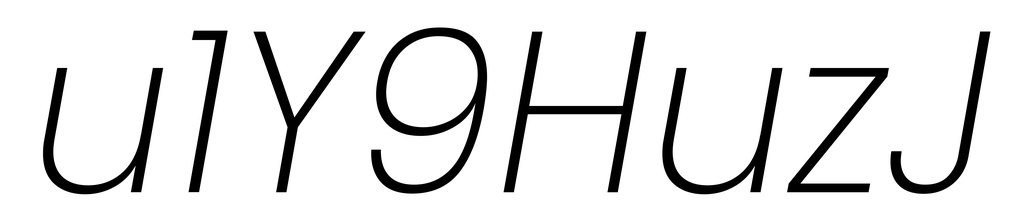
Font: Poppins-ExtraLightItalic